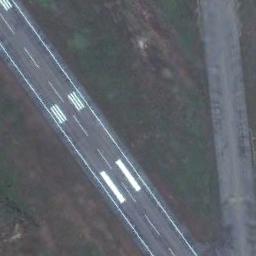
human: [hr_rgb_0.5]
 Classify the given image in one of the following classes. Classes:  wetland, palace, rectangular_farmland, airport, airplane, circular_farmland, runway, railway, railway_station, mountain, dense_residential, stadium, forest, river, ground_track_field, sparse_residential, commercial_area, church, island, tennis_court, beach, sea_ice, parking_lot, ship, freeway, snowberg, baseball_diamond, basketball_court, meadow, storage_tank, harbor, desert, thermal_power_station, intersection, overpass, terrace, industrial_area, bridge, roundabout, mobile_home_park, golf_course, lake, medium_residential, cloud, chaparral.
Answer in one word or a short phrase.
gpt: runway